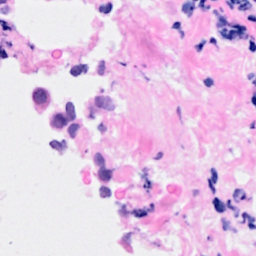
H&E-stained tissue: Breast